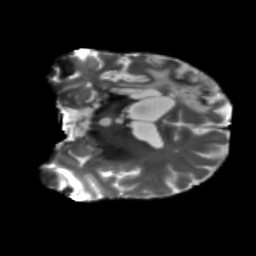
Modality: T2w
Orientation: coronal
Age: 56
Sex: male
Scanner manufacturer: siemens
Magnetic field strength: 3 T
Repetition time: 5.25 s
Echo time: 0.08 s